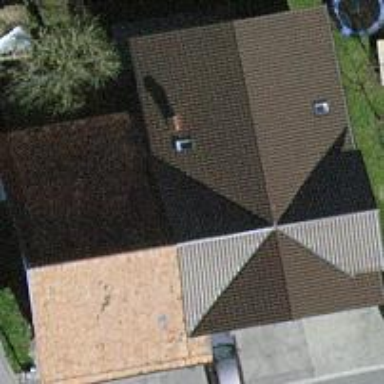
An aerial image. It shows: Semi-detached house.